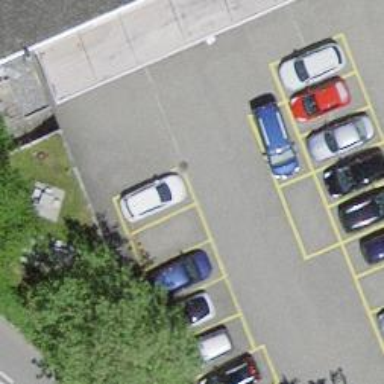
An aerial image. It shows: Bicycle parking area.